Interaction volume radius: 10 \u00c5
Interaction volume height: 10 \u00c5
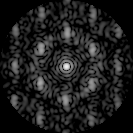
Disorder parameter: 0.5301